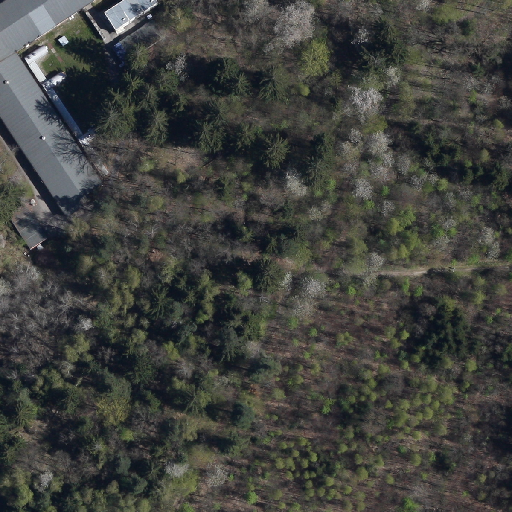
Referring expression: building along the road